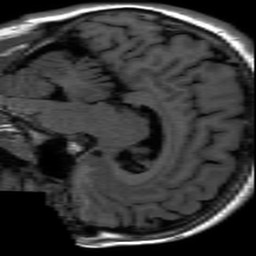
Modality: inplaneT1
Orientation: sagittal
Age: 20
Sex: male
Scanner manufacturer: ge
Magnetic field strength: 3 T
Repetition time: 2.597 s
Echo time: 0.02273 s